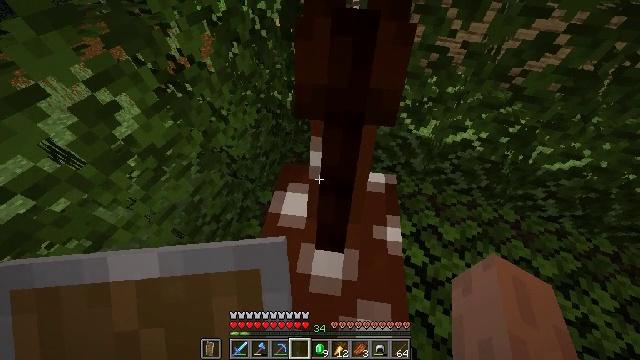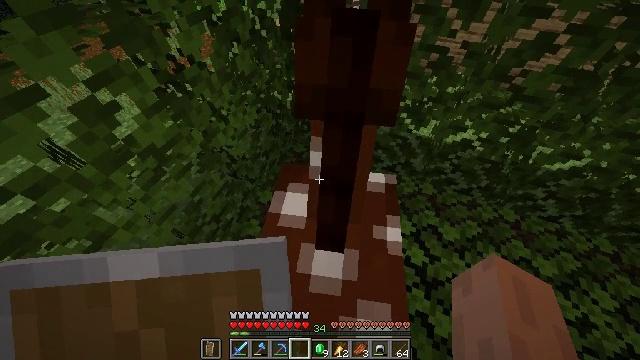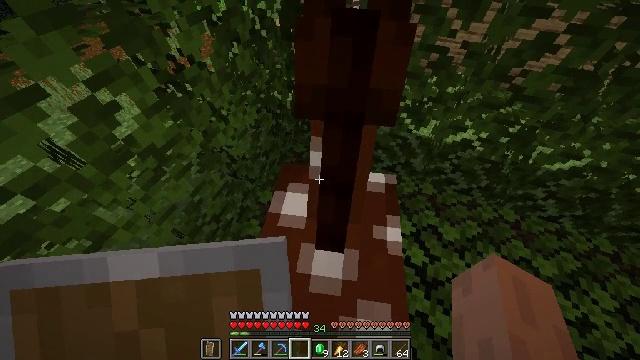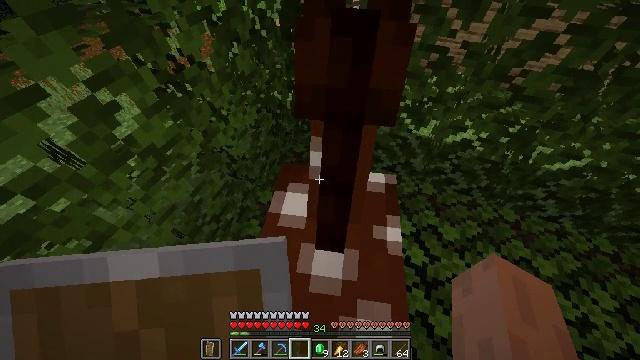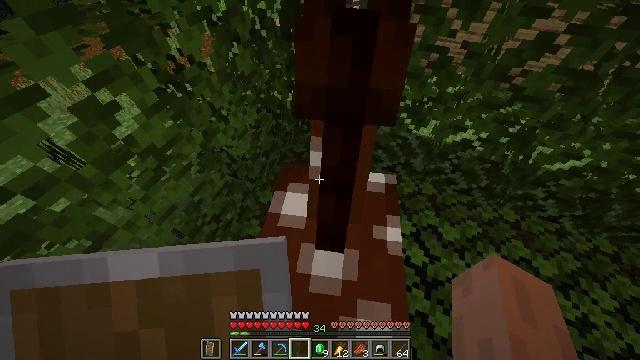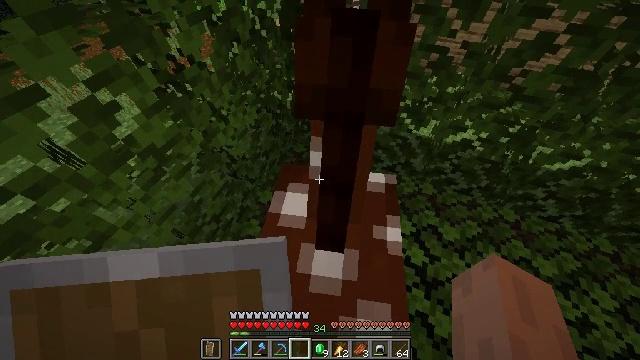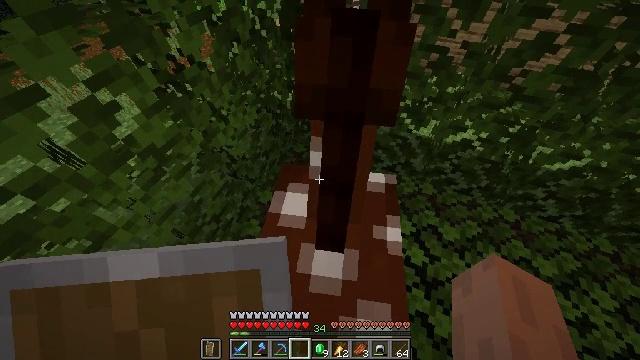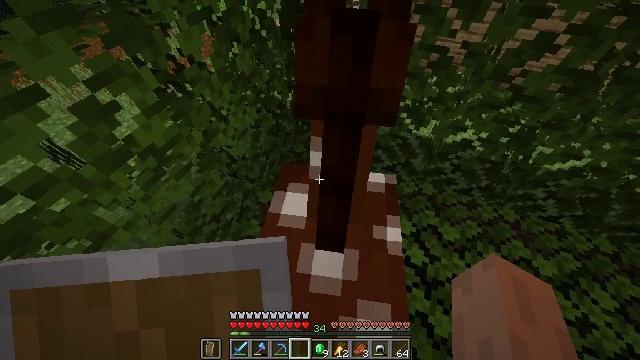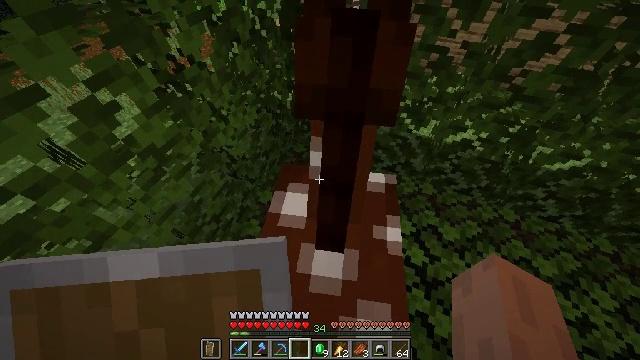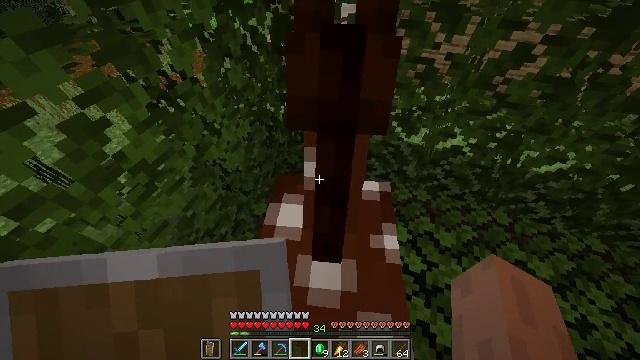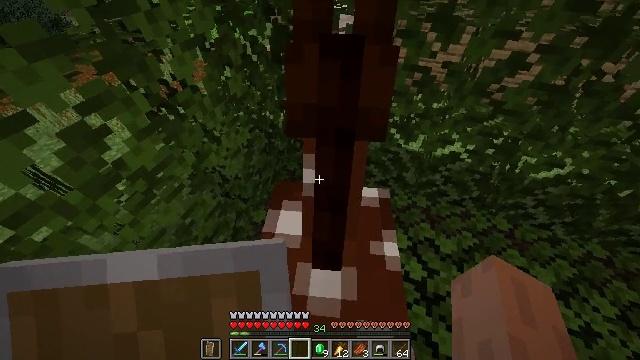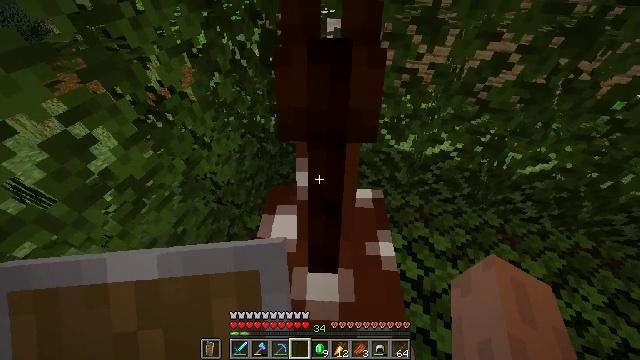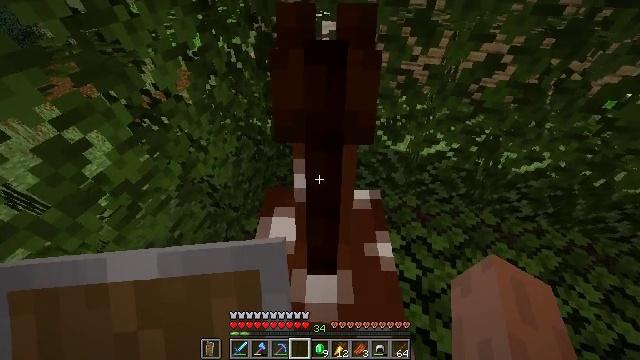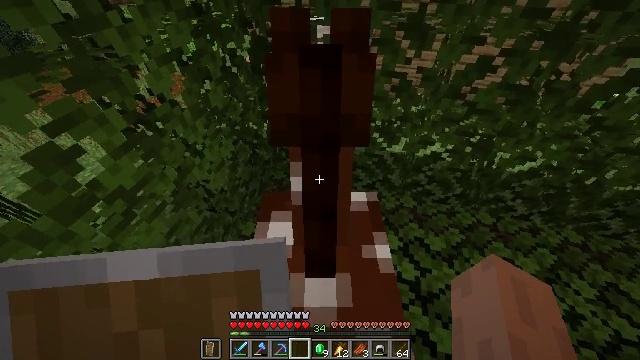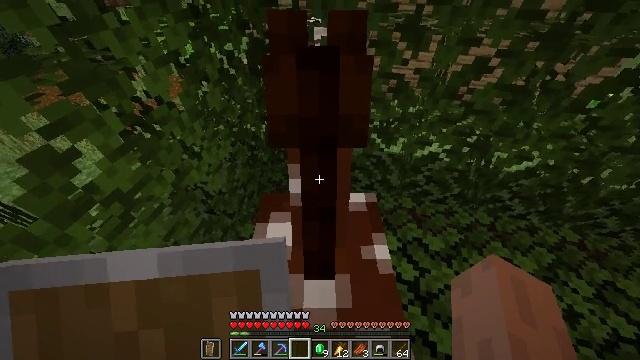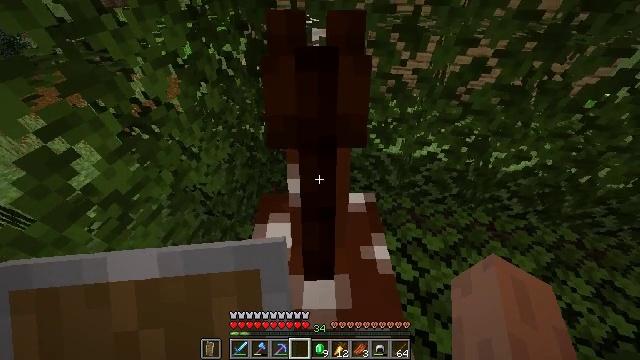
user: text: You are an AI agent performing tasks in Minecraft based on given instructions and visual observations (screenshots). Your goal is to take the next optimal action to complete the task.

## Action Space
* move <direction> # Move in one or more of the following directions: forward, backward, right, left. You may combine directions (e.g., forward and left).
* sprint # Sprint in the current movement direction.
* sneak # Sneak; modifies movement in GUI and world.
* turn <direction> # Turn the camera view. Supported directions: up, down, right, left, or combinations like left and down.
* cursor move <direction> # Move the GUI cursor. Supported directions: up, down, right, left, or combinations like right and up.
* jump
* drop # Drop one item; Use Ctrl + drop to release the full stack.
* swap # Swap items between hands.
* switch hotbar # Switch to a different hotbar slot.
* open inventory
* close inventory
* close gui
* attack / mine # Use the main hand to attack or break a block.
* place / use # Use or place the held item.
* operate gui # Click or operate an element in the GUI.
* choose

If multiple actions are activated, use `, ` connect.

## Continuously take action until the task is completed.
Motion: motion action
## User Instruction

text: Mine oak leaves.
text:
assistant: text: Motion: move forward
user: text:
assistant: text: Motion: move forward and move left, sprint, open inventory
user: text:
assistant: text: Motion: move forward and move left, sprint, open inventory
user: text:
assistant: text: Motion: move forward and move left, sprint, open inventory
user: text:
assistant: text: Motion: move forward and move left, sprint, open inventory
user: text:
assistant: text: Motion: move forward and move left, sprint
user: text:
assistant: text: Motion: move forward and move left, sprint
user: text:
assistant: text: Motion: move forward and move left, sprint
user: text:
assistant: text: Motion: move forward and move left, sprint, turn right and up
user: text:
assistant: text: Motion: move forward, sprint, turn right and up
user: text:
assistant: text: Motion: move forward, sprint, turn right
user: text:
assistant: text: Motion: move forward, sprint, turn right
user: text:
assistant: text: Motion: move forward, sprint, turn right
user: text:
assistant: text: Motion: move forward and move left, sprint, close inventory
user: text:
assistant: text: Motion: move forward and move left, sprint, close inventory
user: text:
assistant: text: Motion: move forward and move left, sprint, close inventory
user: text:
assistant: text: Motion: move forward and move left, sprint, close inventory
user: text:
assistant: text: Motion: move left, sprint, close inventory
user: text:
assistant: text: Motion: sprint, close inventory
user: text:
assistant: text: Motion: sprint
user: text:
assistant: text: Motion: move forward, sprint
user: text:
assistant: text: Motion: move forward, sprint
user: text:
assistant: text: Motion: move forward, sprint
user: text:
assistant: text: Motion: move forward and move left, sprint, jump
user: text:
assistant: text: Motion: move forward and move left, sprint, jump
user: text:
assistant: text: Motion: move forward and move left, sprint, jump
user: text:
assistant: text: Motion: move forward and move left, sprint, jump
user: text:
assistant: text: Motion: move forward and move left, sprint, jump, open inventory
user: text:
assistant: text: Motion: move forward and move left, sprint, jump, open inventory
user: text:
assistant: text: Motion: move forward and move left, sprint, jump, open inventory